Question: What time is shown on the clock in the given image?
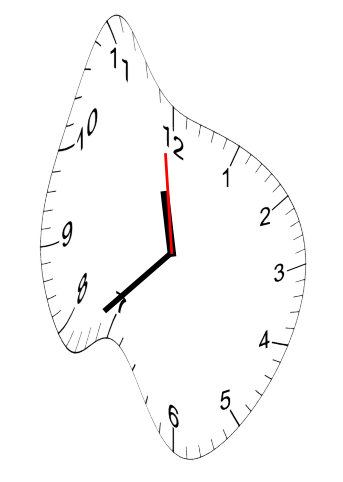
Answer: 11:37:59